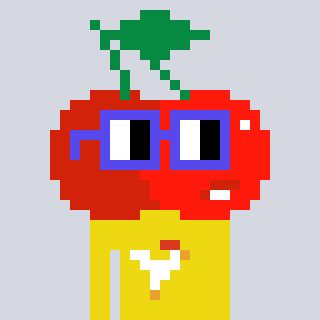
a pixel art character with square blue glasses, a cherry-shaped head and a yellow-colored body on a cool background